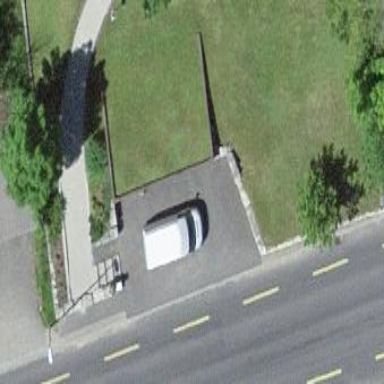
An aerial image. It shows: Garage building.